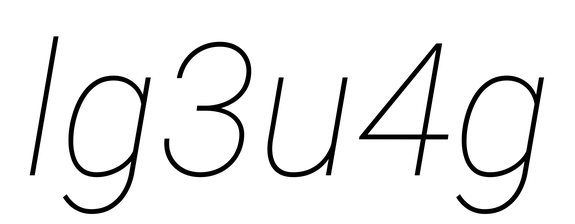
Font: Roboto-Italic_Thin_Italic